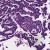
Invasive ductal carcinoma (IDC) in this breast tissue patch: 1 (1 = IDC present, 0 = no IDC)